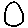
Label: circle